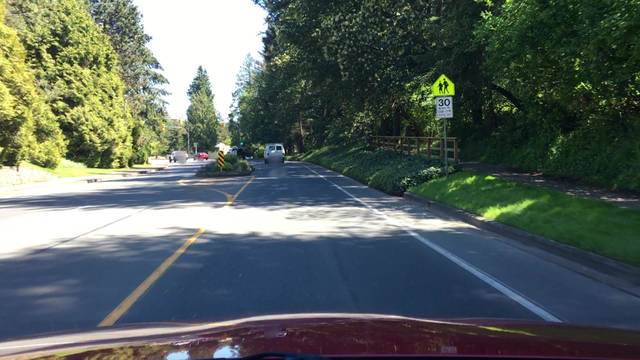
Region: Canada
Coordinates: 48.501, -123.364